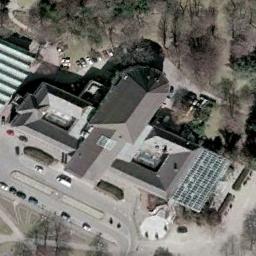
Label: church